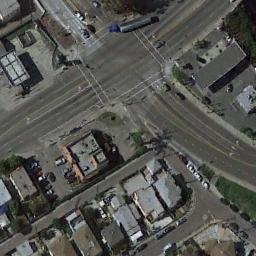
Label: intersection